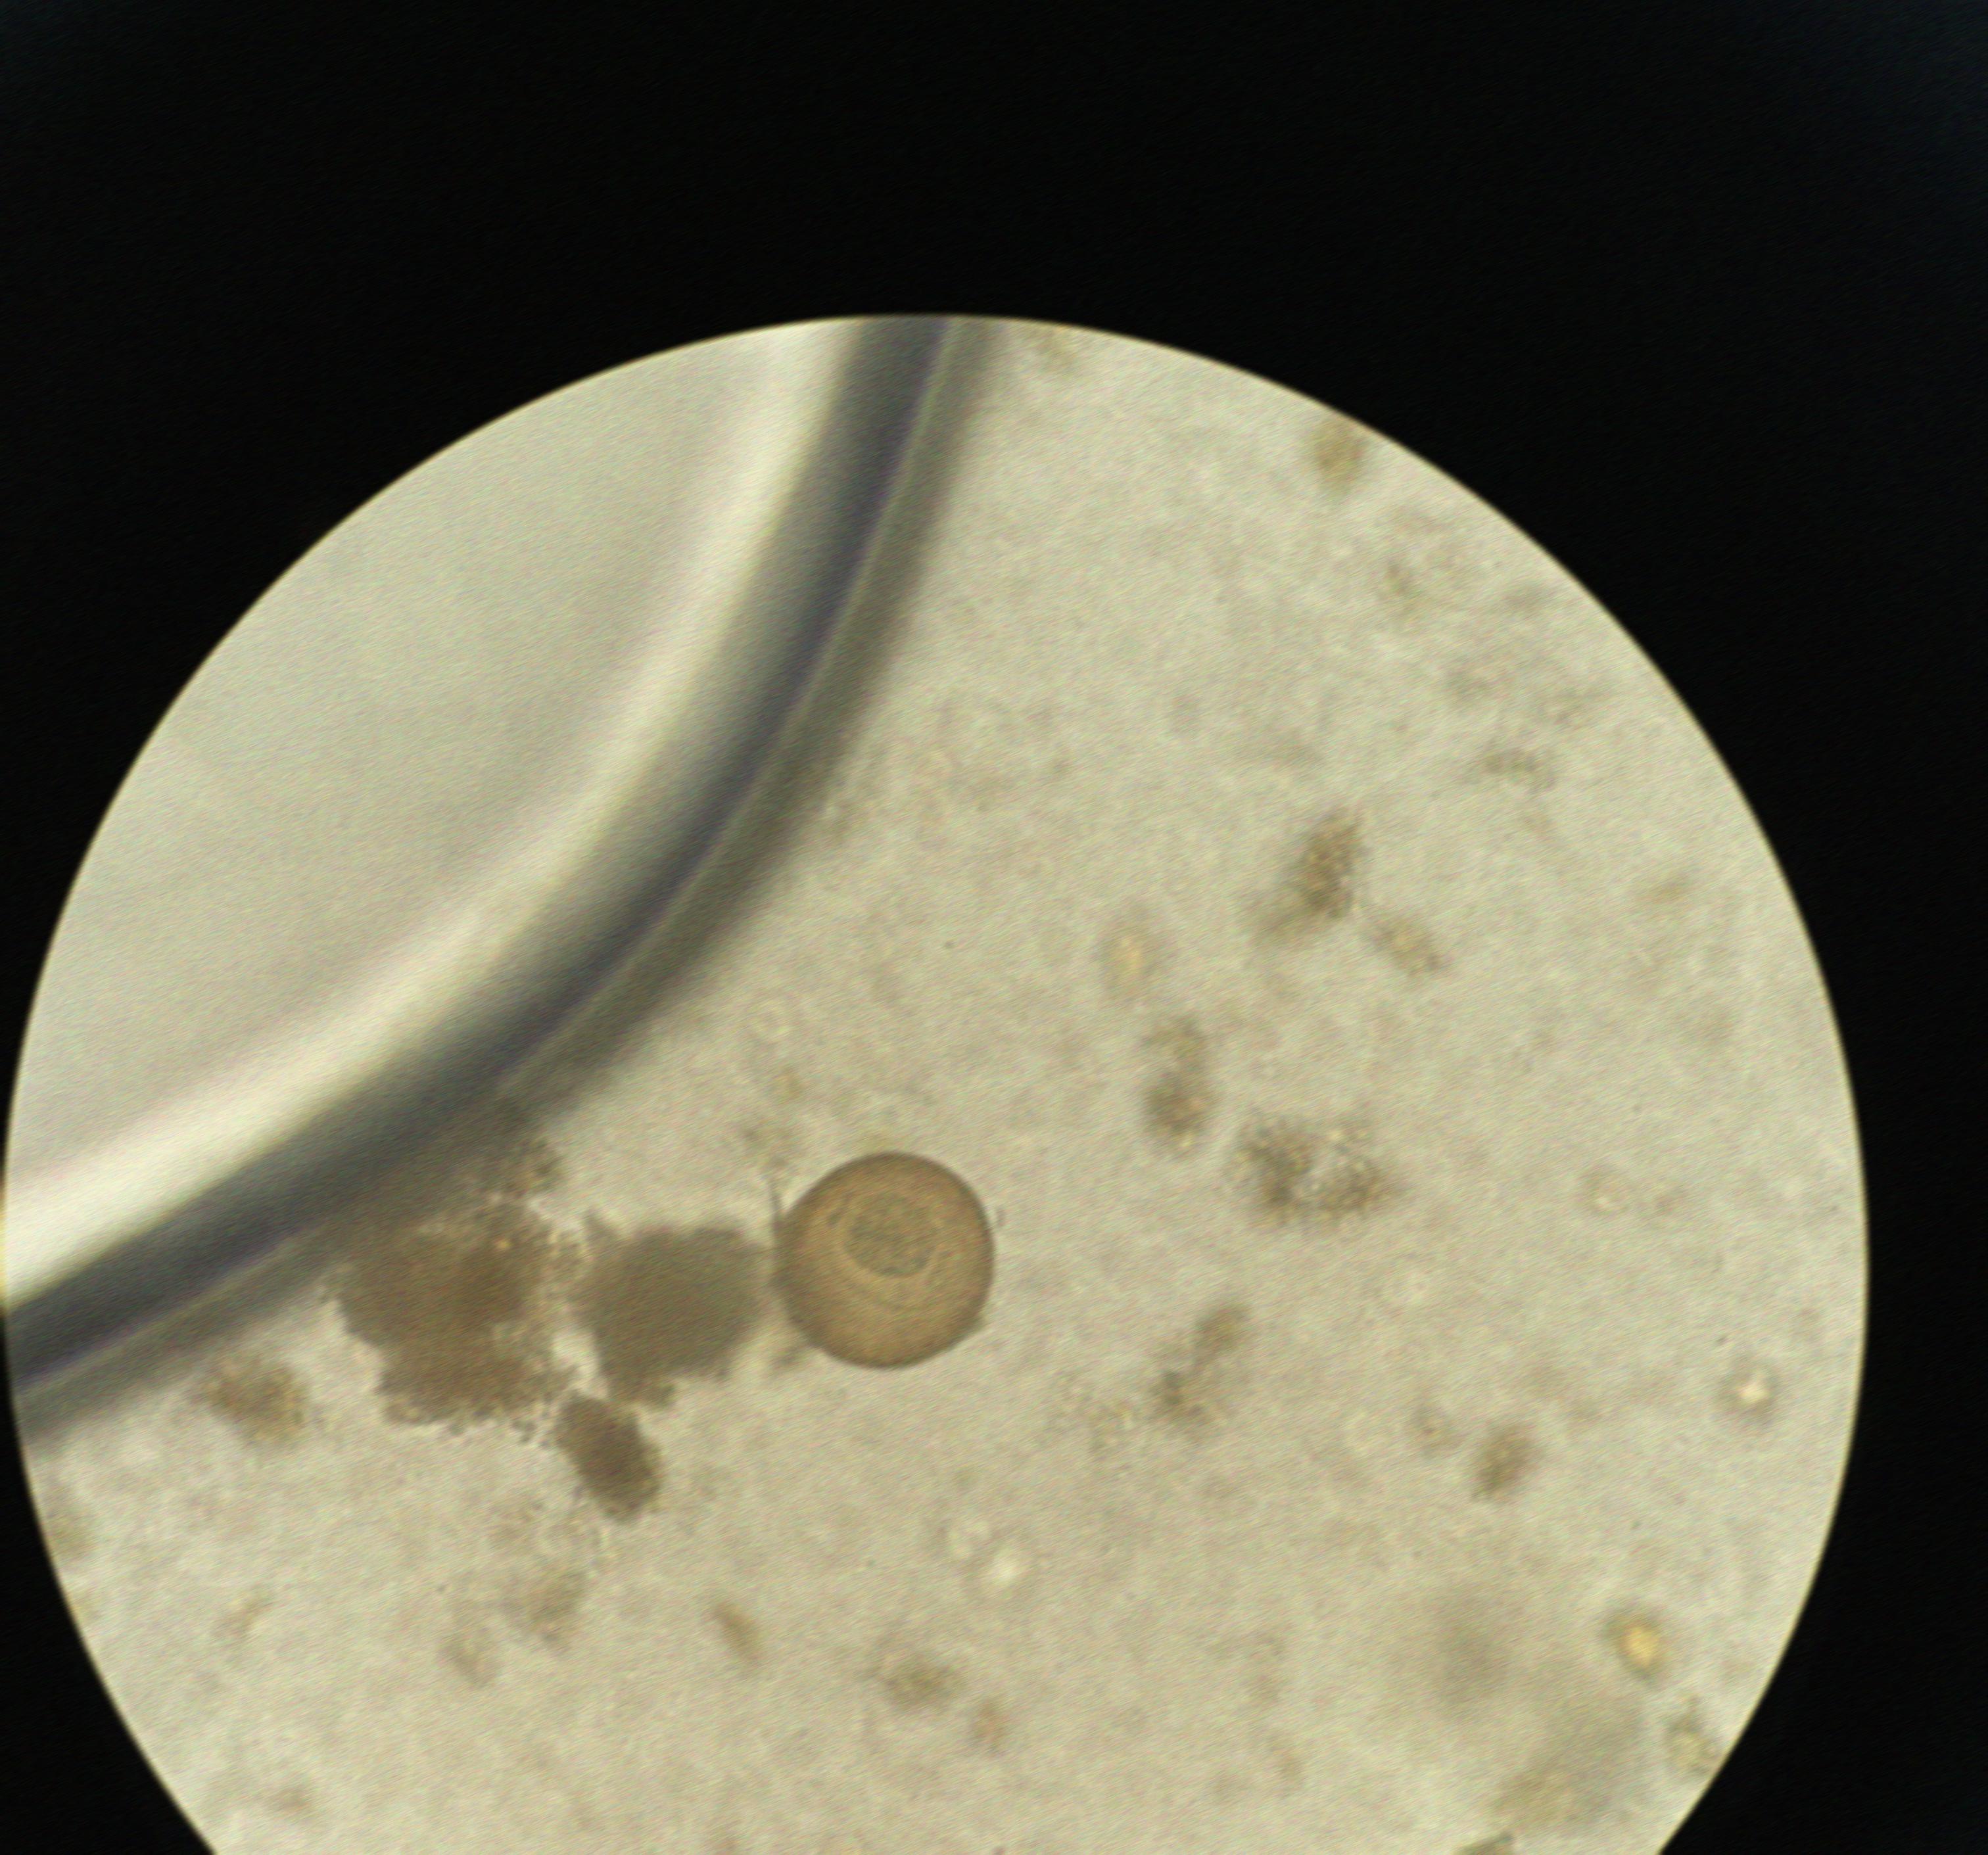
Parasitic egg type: Hymenolepis diminuta